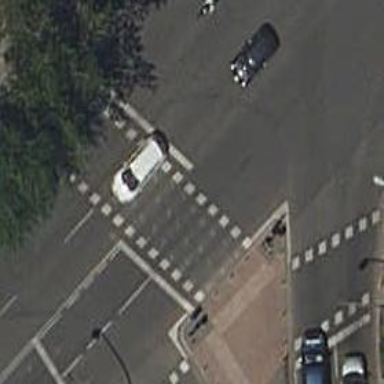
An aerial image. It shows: Road with traffic signals at crossing.